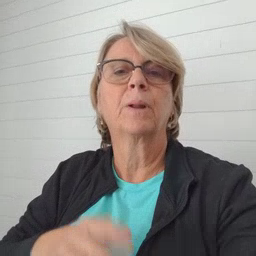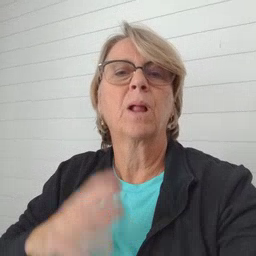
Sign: vacuum